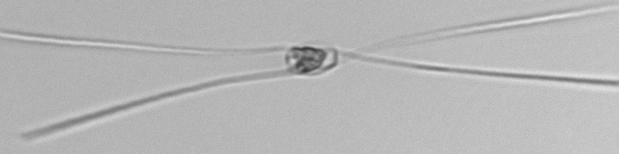
Label: Chaetoceros_danicus